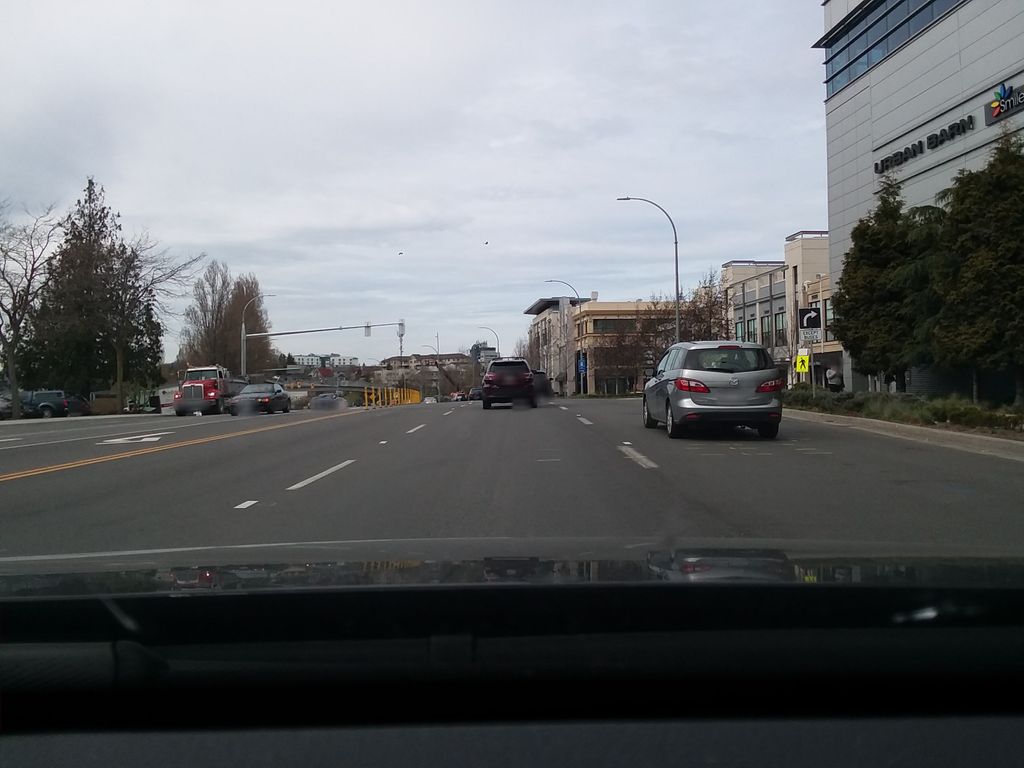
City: victoria